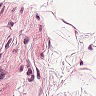
Metastatic tissue present: no